Question: []
I have little problem when trying to get some files from an FTP server using a Python script. I've searched for this, but without success. This is what I have known:
'''
session2.cwd("/archive")
maps = session2.nlst()
opslagplaats = input("waar wil je de backup opslaan?")
backupnaam = input("hoe wil je de backup noemen?")
if opslagplaats == "":
opslagplaats = "C:\backups eindwerk"
os.chdir(opslagplaats)
os.mkdir(backupnaam)
os.chdir(opslagplaats + "\" + backupnaam)
for i in range(len(maps)):
session2.cwd("/archive/" + maps[i])
os.mkdir(maps[i])
os.chdir(opslagplaats + "\" + backupnaam + "\" + maps[i])
files = session2.nlst()
for j in range(len(files)):
file = open(files[j], "wb")
session2.retrbinary("RETR " + files[j], file.write)
'''
And when I try to run this code, it tells me that the given file can't be found inside 'C:\backups eindwerk\omglld\MonMay81345092017196'.
This is how the files are located on the FTP server, and I want to copy/backup them to local place on my PC.
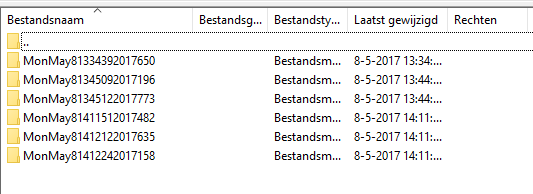
Answer: One clear problem is this:
'''
os.mkdir(maps[i])
'''
It will work on the first pass. But on later, you will be creating a subfolder of the previous subfolder. You must be using a full path, like in the 'os.chdir':
'''
os.mkdir(opslagplaats + "\" + backupnaam + "\" + maps[i])
'''
(or pop out of subfolder at the end of the loop).
---
Anyway, why do you reinvent the wheel? Use existing solutions for recursive download:
<URL>.